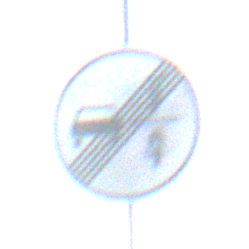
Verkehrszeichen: EndeVerbotUeberholenEinspurigeFahrzeuge
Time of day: SunriseSunset
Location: Outdoor (RoadRail)
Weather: Clear
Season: NotSpecified
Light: Natural